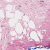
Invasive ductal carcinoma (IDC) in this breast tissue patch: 0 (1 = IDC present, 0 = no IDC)